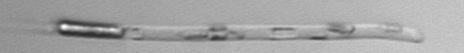
Label: Eucampia_morphytype1